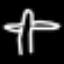
Label: airplane